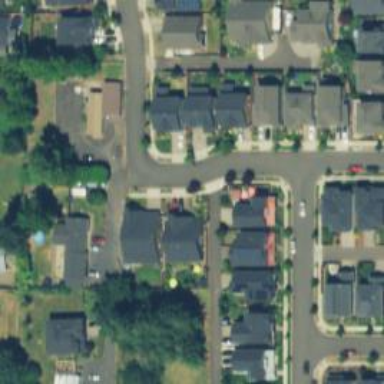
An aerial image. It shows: Residential road with sidewalk on the left side.